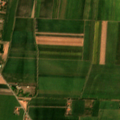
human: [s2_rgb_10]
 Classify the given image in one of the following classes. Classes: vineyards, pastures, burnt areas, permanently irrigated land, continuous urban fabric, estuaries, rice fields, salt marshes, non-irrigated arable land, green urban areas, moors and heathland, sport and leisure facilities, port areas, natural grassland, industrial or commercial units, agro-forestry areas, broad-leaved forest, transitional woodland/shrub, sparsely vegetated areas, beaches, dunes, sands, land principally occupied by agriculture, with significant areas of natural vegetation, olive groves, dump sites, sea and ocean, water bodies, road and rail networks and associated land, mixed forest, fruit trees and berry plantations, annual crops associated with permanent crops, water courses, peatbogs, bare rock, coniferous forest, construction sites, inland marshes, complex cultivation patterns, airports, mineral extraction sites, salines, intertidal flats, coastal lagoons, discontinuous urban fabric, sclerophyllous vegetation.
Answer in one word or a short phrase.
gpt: discontinuous urban fabric, non-irrigated arable land